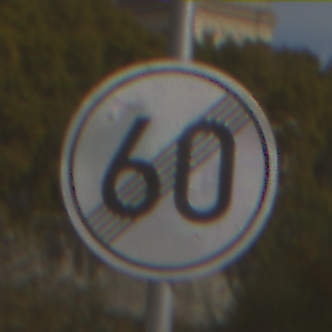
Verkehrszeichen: EndeGeschwindigkeit60
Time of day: MorningAfternoon
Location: Outdoor (Suburban)
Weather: PartlyCloudy
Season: NotSpecified
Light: Natural